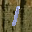
Label: 1